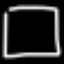
Label: square